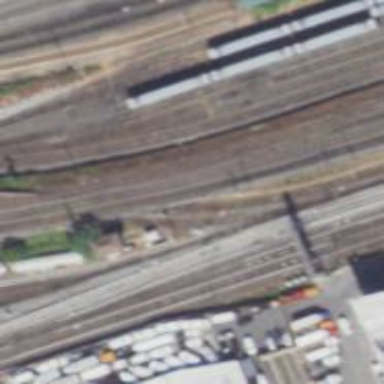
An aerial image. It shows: Railway yard in service.